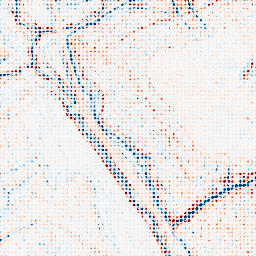
Category: edge_preserving
Decomposition family: bilateral
Decomposition parameters: d: 9
sigma_color: 25
sigma_space: 150
Upsampling method: sinc_hamming
Upsampling parameters: scale: 8
kernel_size: 4
Upsampling scale: 8